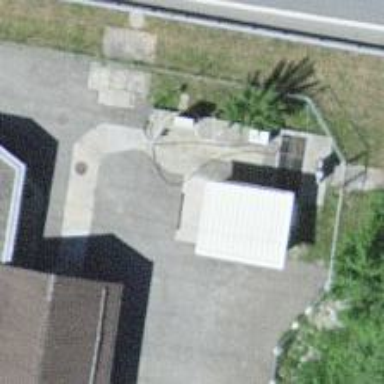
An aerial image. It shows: Waste disposal facility.